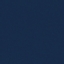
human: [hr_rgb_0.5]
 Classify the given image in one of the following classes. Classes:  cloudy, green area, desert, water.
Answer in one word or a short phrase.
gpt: water